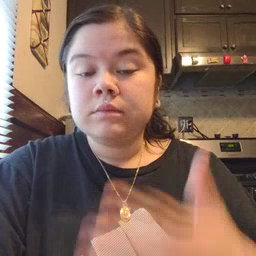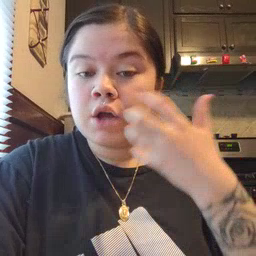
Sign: tiger